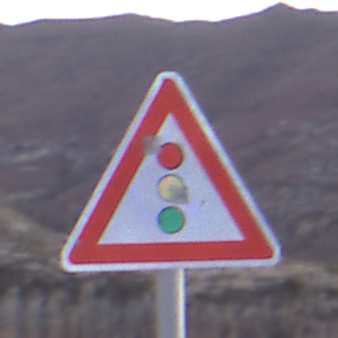
Verkehrszeichen: Lichtzeichenanlage
Umgebung: Outdoor, Nature
Tageszeit: Dusk
Wetter: Clear
Licht: Natural
Jahreszeit: NotSpecified
Kontrast: LowContrast